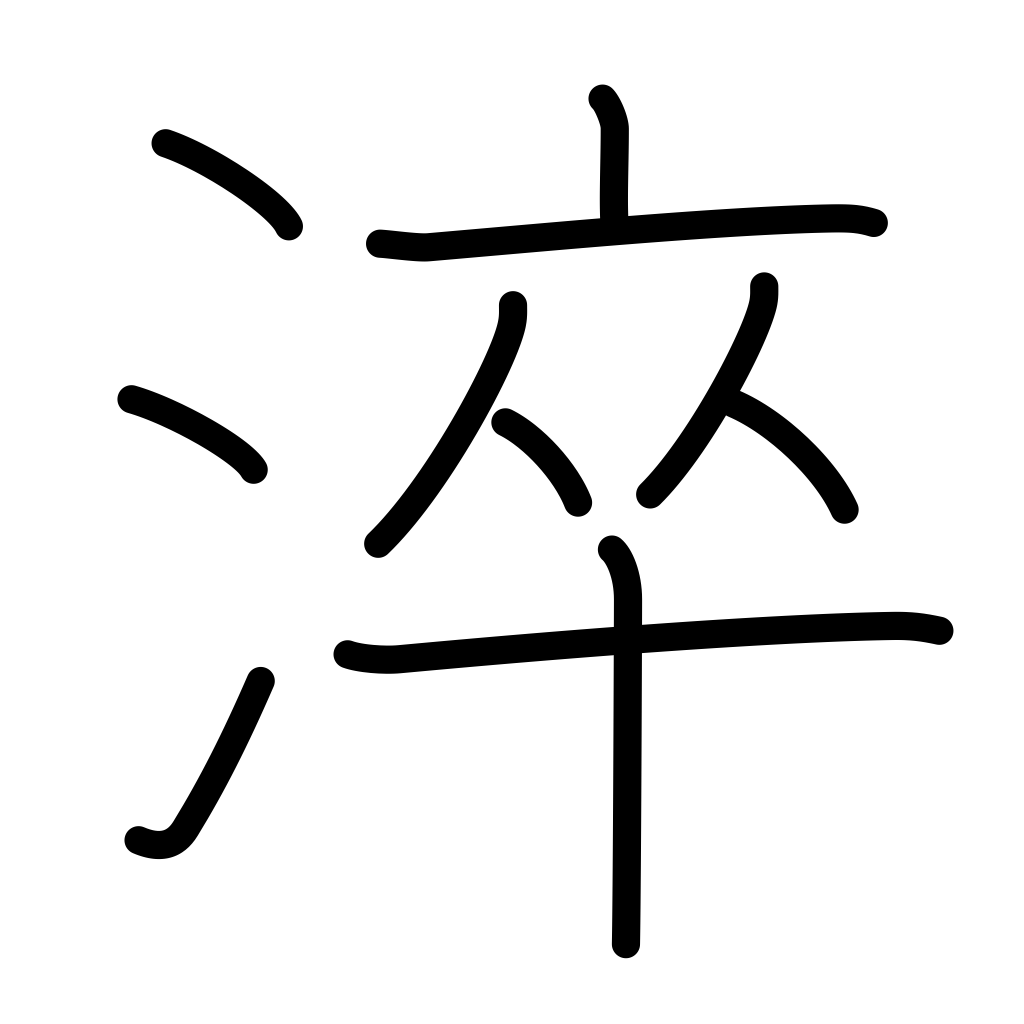
Meaning: anneal, quench, temper